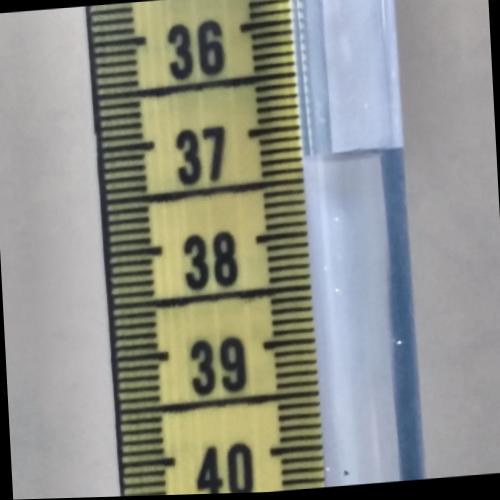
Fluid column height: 37.3 cm